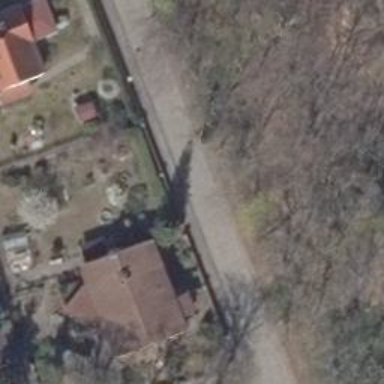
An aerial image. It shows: Asphalt footway.